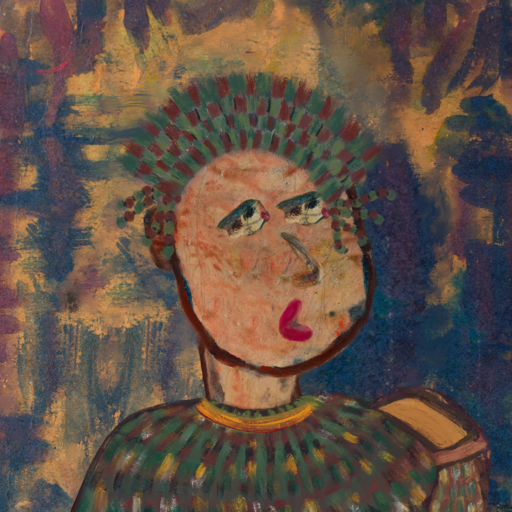
Background: InTheSun, Head And Neck Side: Orphan, Face Side: Pipe, Bust: After_Raid, Hair Side: Blank, Head Accessory: After_Raid_Crown, Second Necklace: Blank, Necklace: Mother_And_Son_Son, Baby: Blank